Question: I want a formula for column E3 depend on column A3,B3,C3 and D3. If multiple columns show yes or single column show yes I want show as below in pink. Need to combine shctin names which show "yes".Formula required for column E .End result shoul show as pink color.

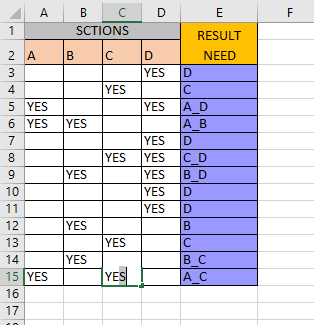
Answer: Check it out
'''
Sub Button1_Click()
Dim x, y, z
For x = 3 To 15
For y = 1 To 4
If UCase(Cells(x, y)) = "YES" Then
z = z & "_" & Cells(2, y)
End If
Next y
Cells(x, 5) = Right(z, Len(z) - 1)
z = ""
Next x
End Sub
'''
## User Defined Function,the function code belongs in a regular module.
Place this formula in E3 and drag down,
=Get_It(A3:D3,2)
'''
Function Get_It(a As Range, Return_Row As String)
Dim c As Range
Dim s As String
For Each c In a.Cells
If UCase(c) = "YES" Then
s = s & "_" & Cells(Return_Row, c.Column)
End If
Next c
Get_It = Right(s, Len(s) - 1)
End Function
'''
---
<URL>